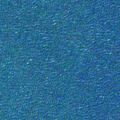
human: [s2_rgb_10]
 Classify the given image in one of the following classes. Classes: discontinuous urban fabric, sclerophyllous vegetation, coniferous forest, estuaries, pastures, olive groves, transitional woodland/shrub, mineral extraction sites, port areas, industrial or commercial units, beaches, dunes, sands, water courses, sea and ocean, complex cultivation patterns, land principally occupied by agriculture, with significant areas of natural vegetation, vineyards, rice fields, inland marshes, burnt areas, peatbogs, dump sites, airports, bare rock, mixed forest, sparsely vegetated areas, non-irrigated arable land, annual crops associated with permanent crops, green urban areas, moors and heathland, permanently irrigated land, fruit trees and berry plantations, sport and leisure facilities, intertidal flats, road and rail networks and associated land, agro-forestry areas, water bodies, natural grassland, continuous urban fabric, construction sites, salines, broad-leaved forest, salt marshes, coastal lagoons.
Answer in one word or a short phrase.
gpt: sea and ocean